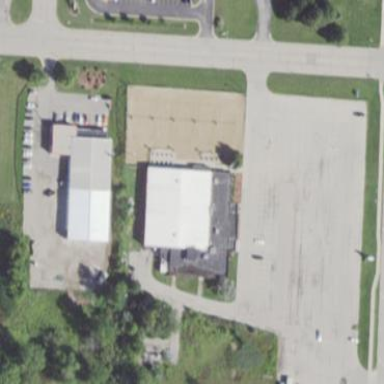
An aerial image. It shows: Building housing bowling alley.